A bearing vibration time series has been folded into this square grayscale image, one row per segment of consecutive samples. Determine the bearing's health state. Answer with exactly one of: normal, inner_race, outer_race, ball.
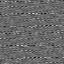
Answer: outer_race